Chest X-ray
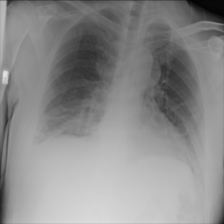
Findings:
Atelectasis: negative
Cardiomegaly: negative
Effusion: negative
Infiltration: negative
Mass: negative
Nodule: negative
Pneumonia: negative
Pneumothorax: negative
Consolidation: negative
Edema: negative
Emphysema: negative
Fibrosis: negative
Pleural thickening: negative
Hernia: negative